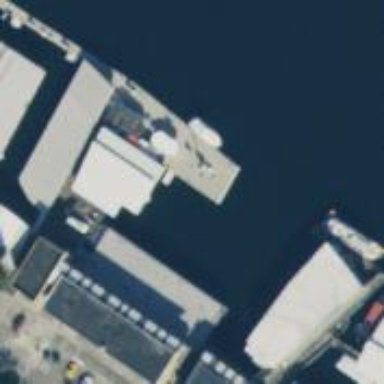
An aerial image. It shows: Man-made pier.